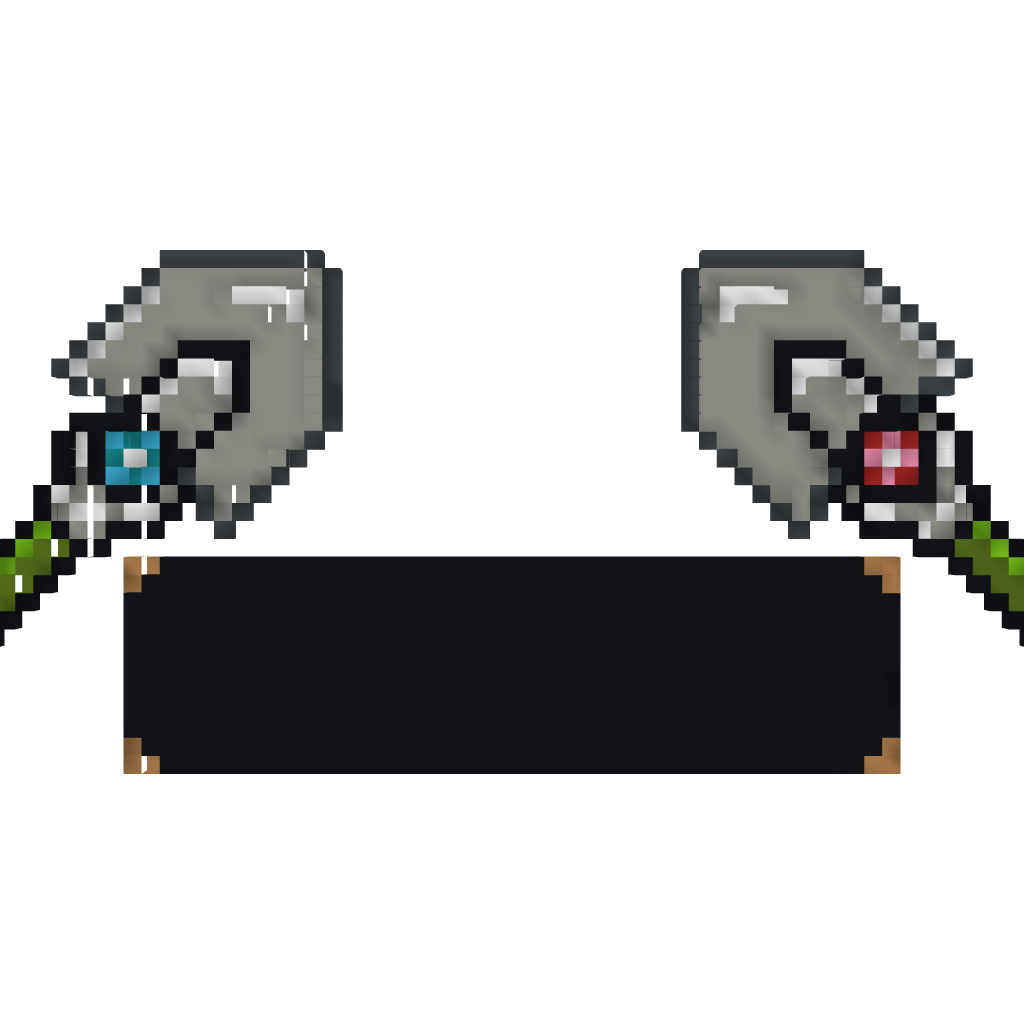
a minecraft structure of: Spleef Logo modifyed